Question: I need to show my product only not category thumbnail how can i remove this? Please give me a solution it's important.

Thanks
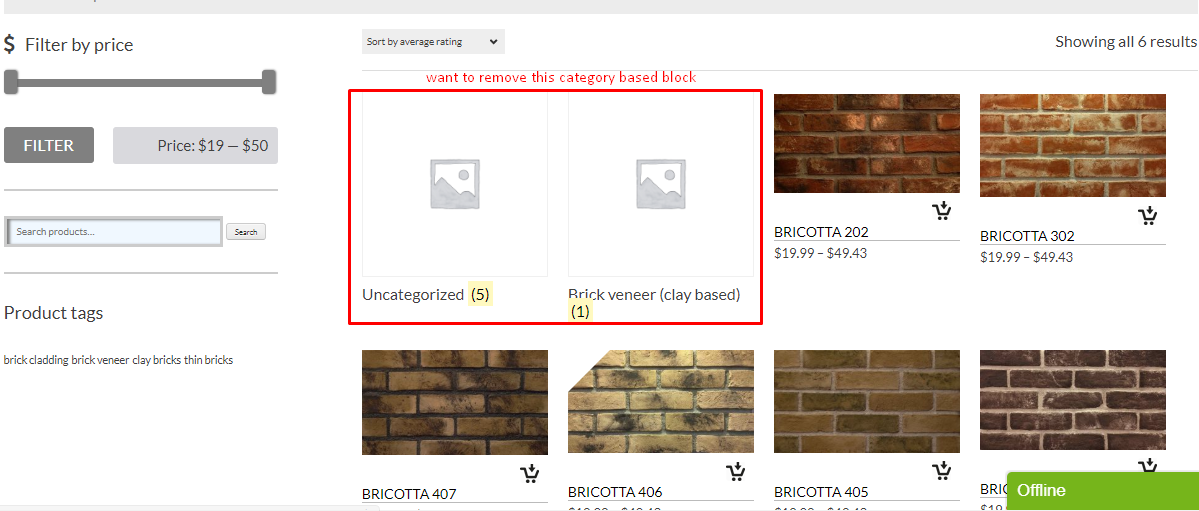
Answer: It should be in the customizer.
In your WordPress Admin Dashboard, navigate Themes > Customize.
Once in, navigate WooCommerce > Product Catalog.
You should change under 'Shop page display', select 'Show Products' and that's it.